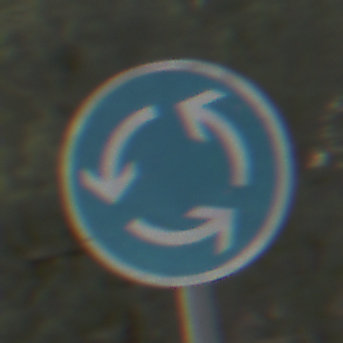
Verkehrszeichen: Kreisverkehr
Umgebung: Outdoor, RoadRail
Tageszeit: SunriseSunset
Wetter: PartlyCloudy
Licht: Natural
Jahreszeit: NotSpecified
Kontrast: LowContrast